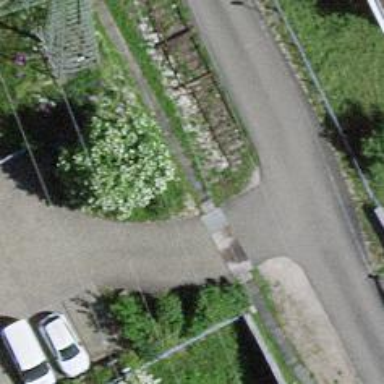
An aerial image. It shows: Abandoned railway.